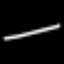
Label: line